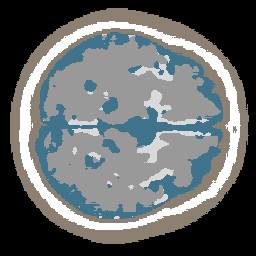
Label: no_lesion